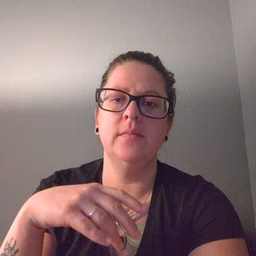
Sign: cowboy